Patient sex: M
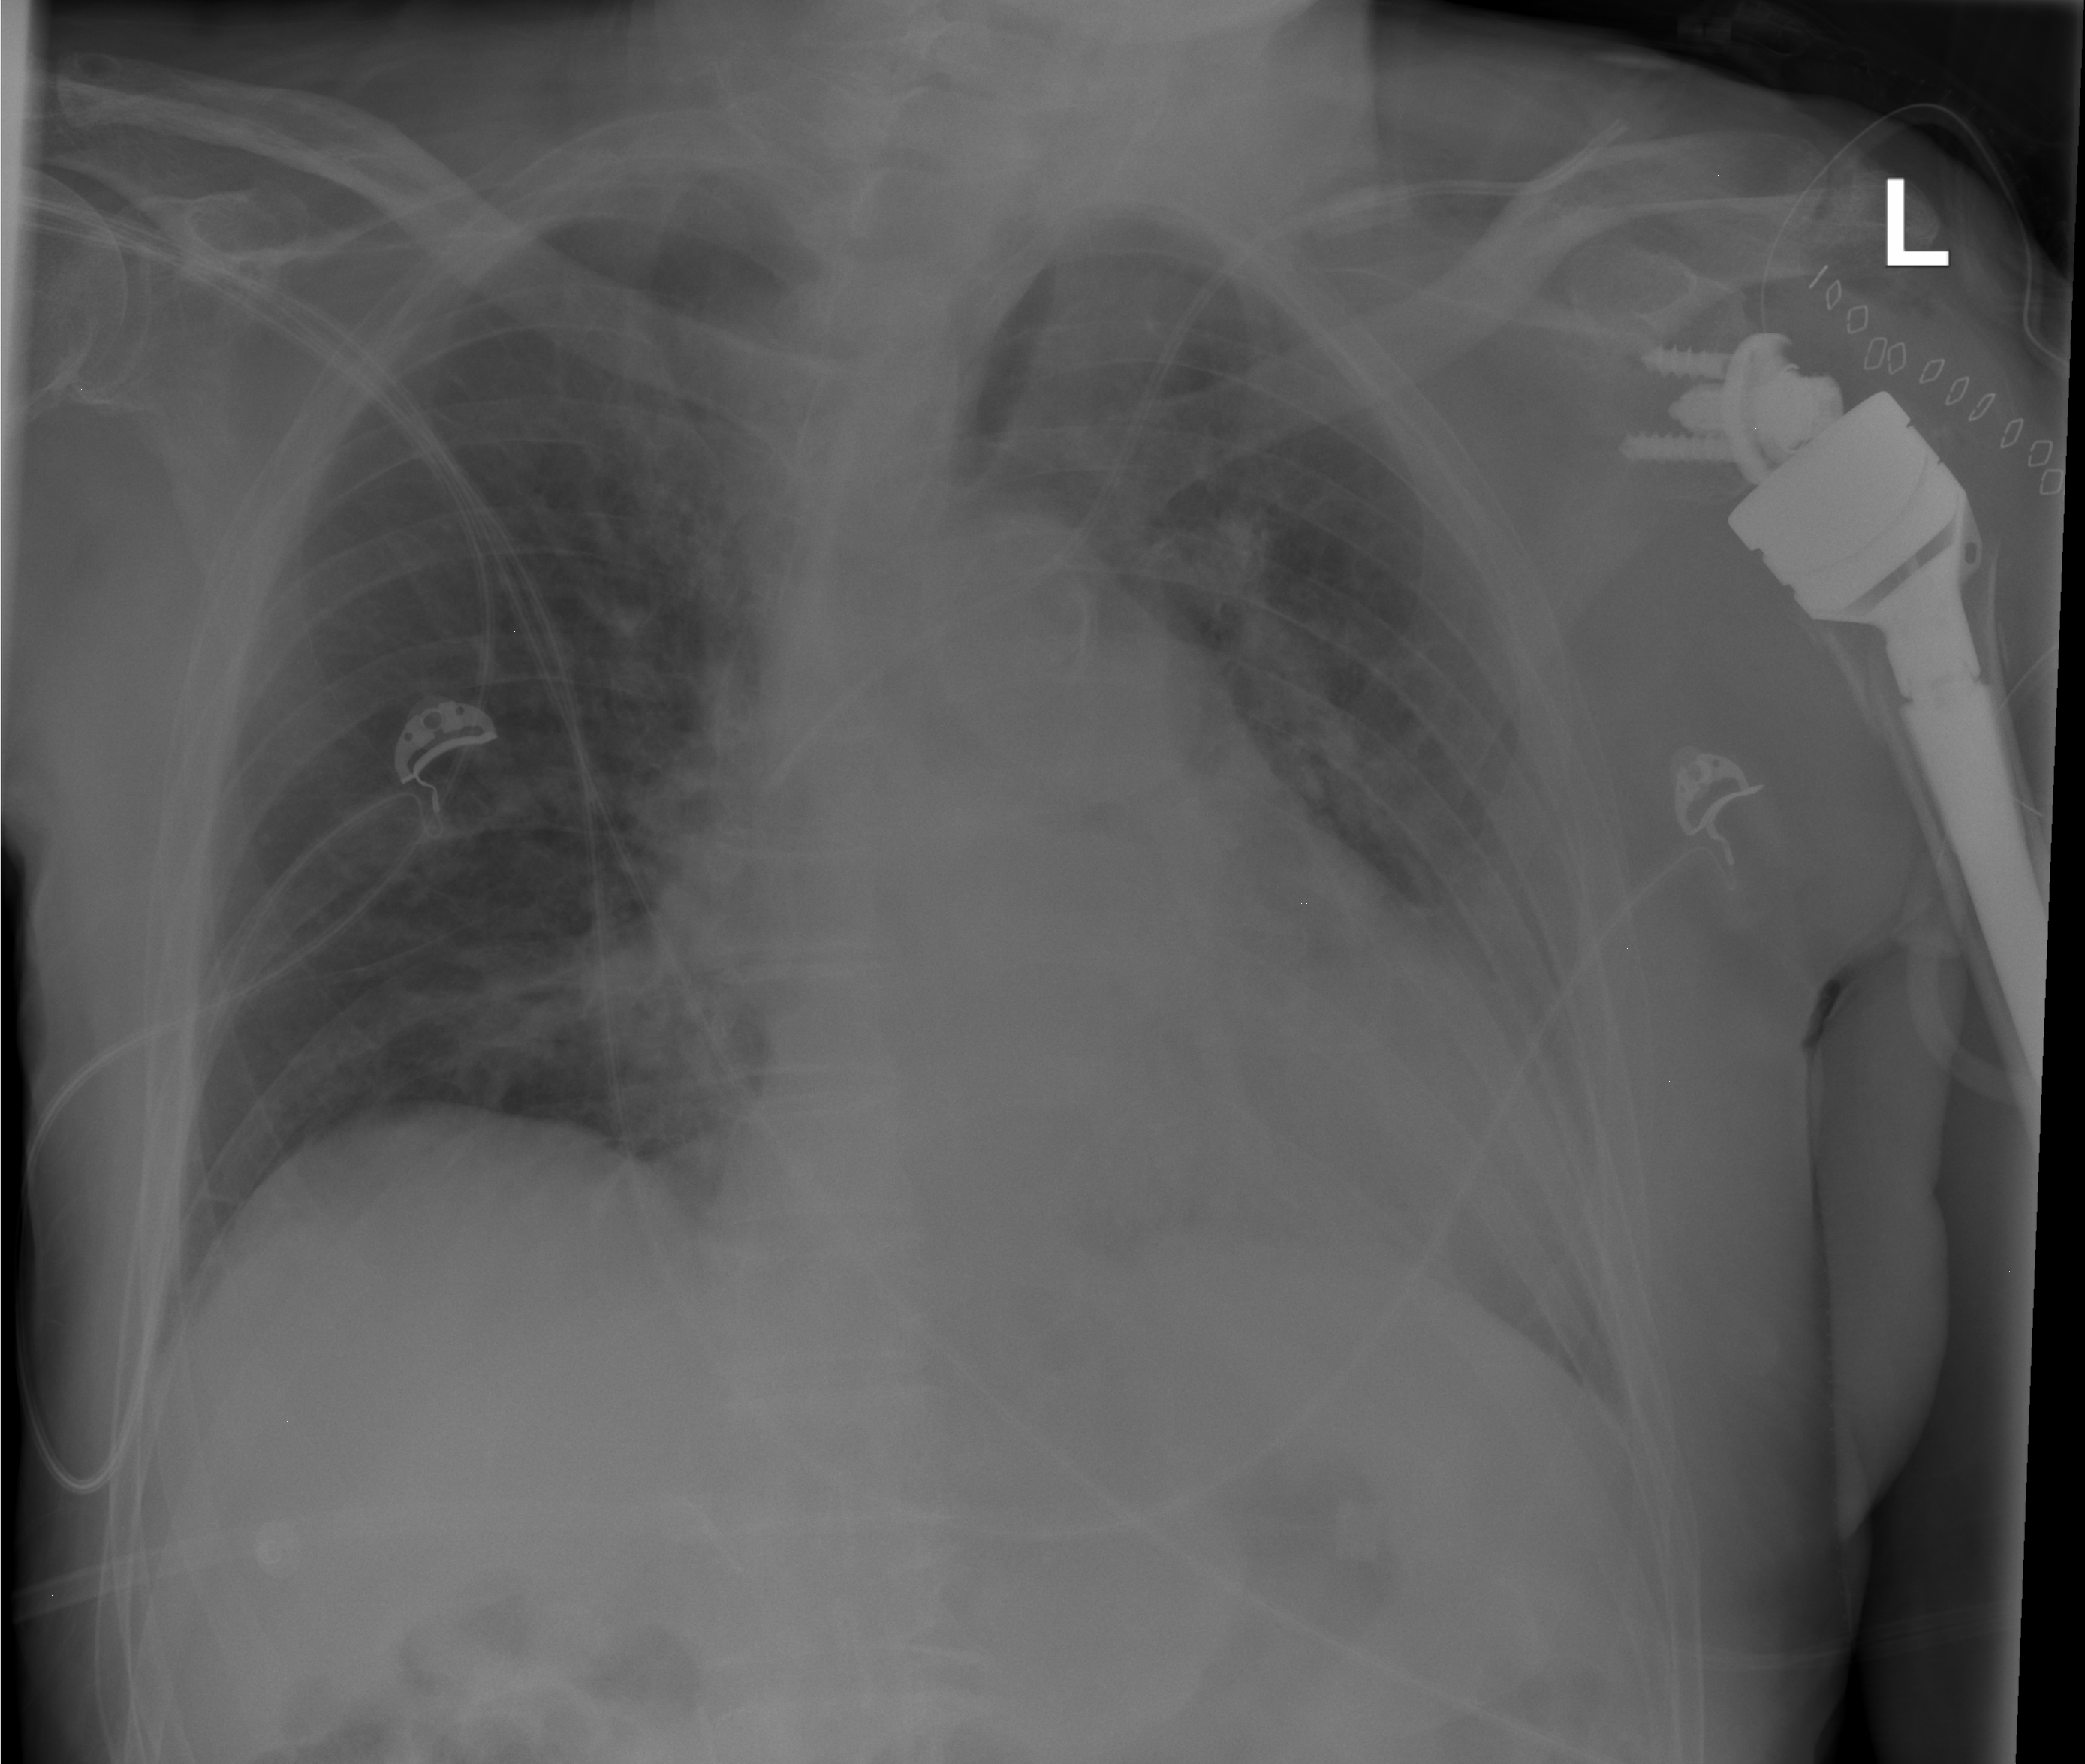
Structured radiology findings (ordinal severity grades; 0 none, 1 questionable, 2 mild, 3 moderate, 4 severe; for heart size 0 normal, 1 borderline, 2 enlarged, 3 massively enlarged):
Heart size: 2
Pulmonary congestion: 2
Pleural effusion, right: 0
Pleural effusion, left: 0
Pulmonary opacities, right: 0
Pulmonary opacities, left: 0
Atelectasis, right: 0
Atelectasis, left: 0